Question: I am loading data from two tables: institute and country. Institute has 3 columns: instId, name, countryId. And country has 2 columns: countryId, name where countryId is a foreign key from country table. I fill these two tables in dataset. I have datagridview and set its datasource to institute table in my dataset. I also create datagridviewcomboboxcolumn and bind it country table. Have a look to the following code:
'''
Public Class frmDGV
Dim sqlConn As SqlConnection
Dim dsOptions As DataSet
Dim daInstitute As SqlDataAdapter
Dim daAdapter As SqlDataAdapter
Dim bsCountry As BindingSource
Private Sub frmTest_Load(ByVal sender As System.Object, ByVal e As System.EventArgs) Handles MyBase.Load
Try
dsOptions = New DataSet
loadOptions()
dgvInstitute.DataSource = dsOptions.Tables("institute")
bsCountry = New BindingSource(dsOptions, "country")
Dim col As New DataGridViewComboBoxColumn
col.DataPropertyName = "countryName"
col.HeaderText = "Country"
col.Name = "cName"
col.DataSource = bsCountry
col.DisplayMember = "countryName"
col.ValueMember = "countryId"
dgvInstitute.Columns.Add(col)
dgvInstitute.Columns(0).Width = 60
dgvInstitute.Columns(1).Width = 200
dgvInstitute.Columns(2).Width = 60
dgvInstitute.Columns(3).Width = 120
Catch ex As Exception
MsgBox(Err.Description)
End Try
End Sub
Sub loadOptions()
Dim sql As String
Try
sqlConn = New SqlConnection(connString)
sqlConn.Open()
sql = "select instId, name, countryId from institute"
daInstitute = New SqlDataAdapter(sql, sqlConn)
daInstitute.Fill(dsOptions, "institute")
'----------------------------------------------------------------------
sql = "select countryId, countryName from country"
daAdapter = New SqlDataAdapter(sql, sqlConn)
daAdapter.Fill(dsOptions, "country")
'----------------------------------------------------------------------
sqlConn.Close()
Catch ex As Exception
sqlConn.Close()
MsgBox(Err.Description)
End Try
End Sub
End Class
'''
How can I display the proper country name in the combobox based on the countryId in the datagridview using the binding techniques not using a loop?
See the following picture:
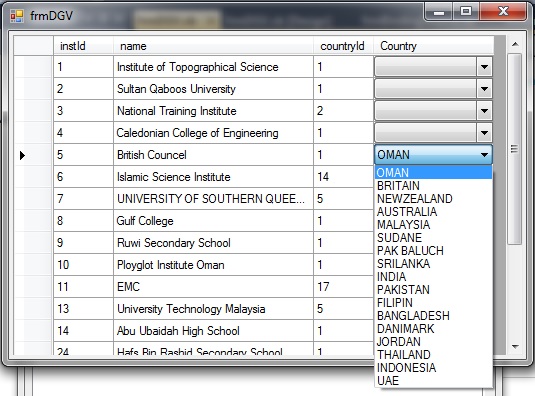
Answer: Change 'DataPropertyName' for comboboxcolumn in your datagridview:
'''
...
col.DataPropertyName = "countryId"
...
'''
'.DataPropertyName' - is a column name from 'datagridview.DataSource',which you want to show in the current column.